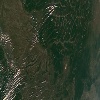
Label: land